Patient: sex M, age 31
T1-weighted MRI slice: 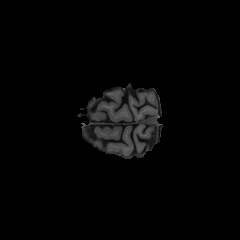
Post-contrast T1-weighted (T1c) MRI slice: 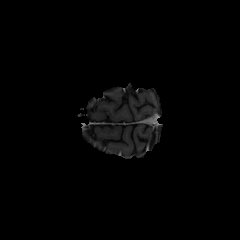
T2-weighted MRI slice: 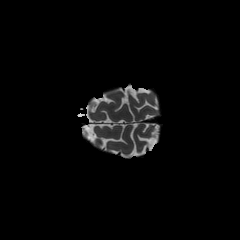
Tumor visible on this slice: no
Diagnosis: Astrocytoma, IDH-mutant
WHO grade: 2